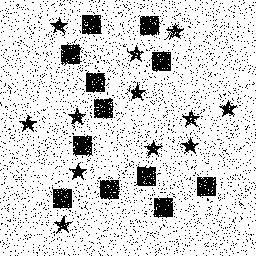
Squares: 12
Triangles: 0
Stars: 12
Total shapes: 24